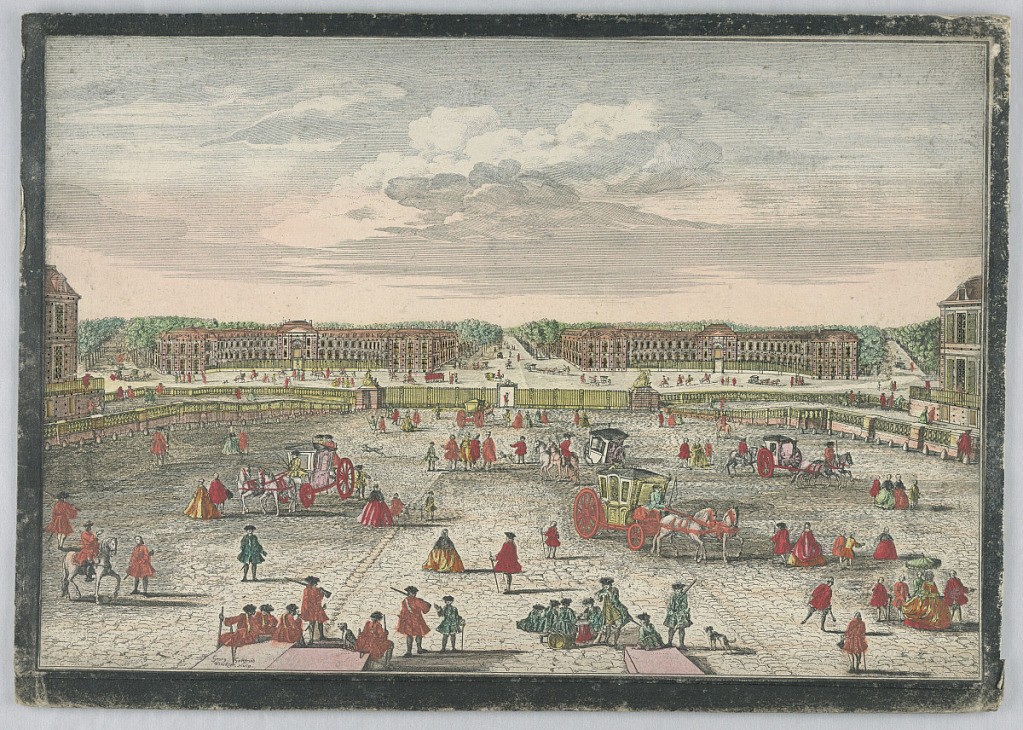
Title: Peep-Show Print, View of Versailles from the Chateau
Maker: Georg Gottfried Winckler, German, 1710 - 1786
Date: ca. 1775
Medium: Engraving, brush and watercolor on paper, pricked, mounted
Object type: Print
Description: The court of the cheateau is shown in the foreground with many figures and carriages, with the road to Paris beyond. Windows of the chateau and dependencies pricked. Verso covered with a strip of colored paper.